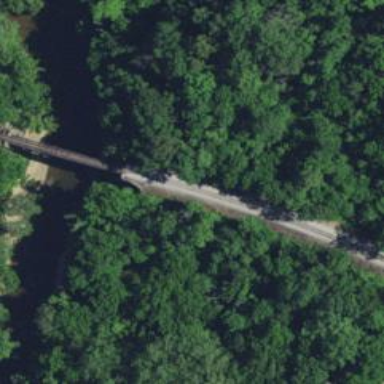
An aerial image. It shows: Bridge over railway line.